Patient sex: M
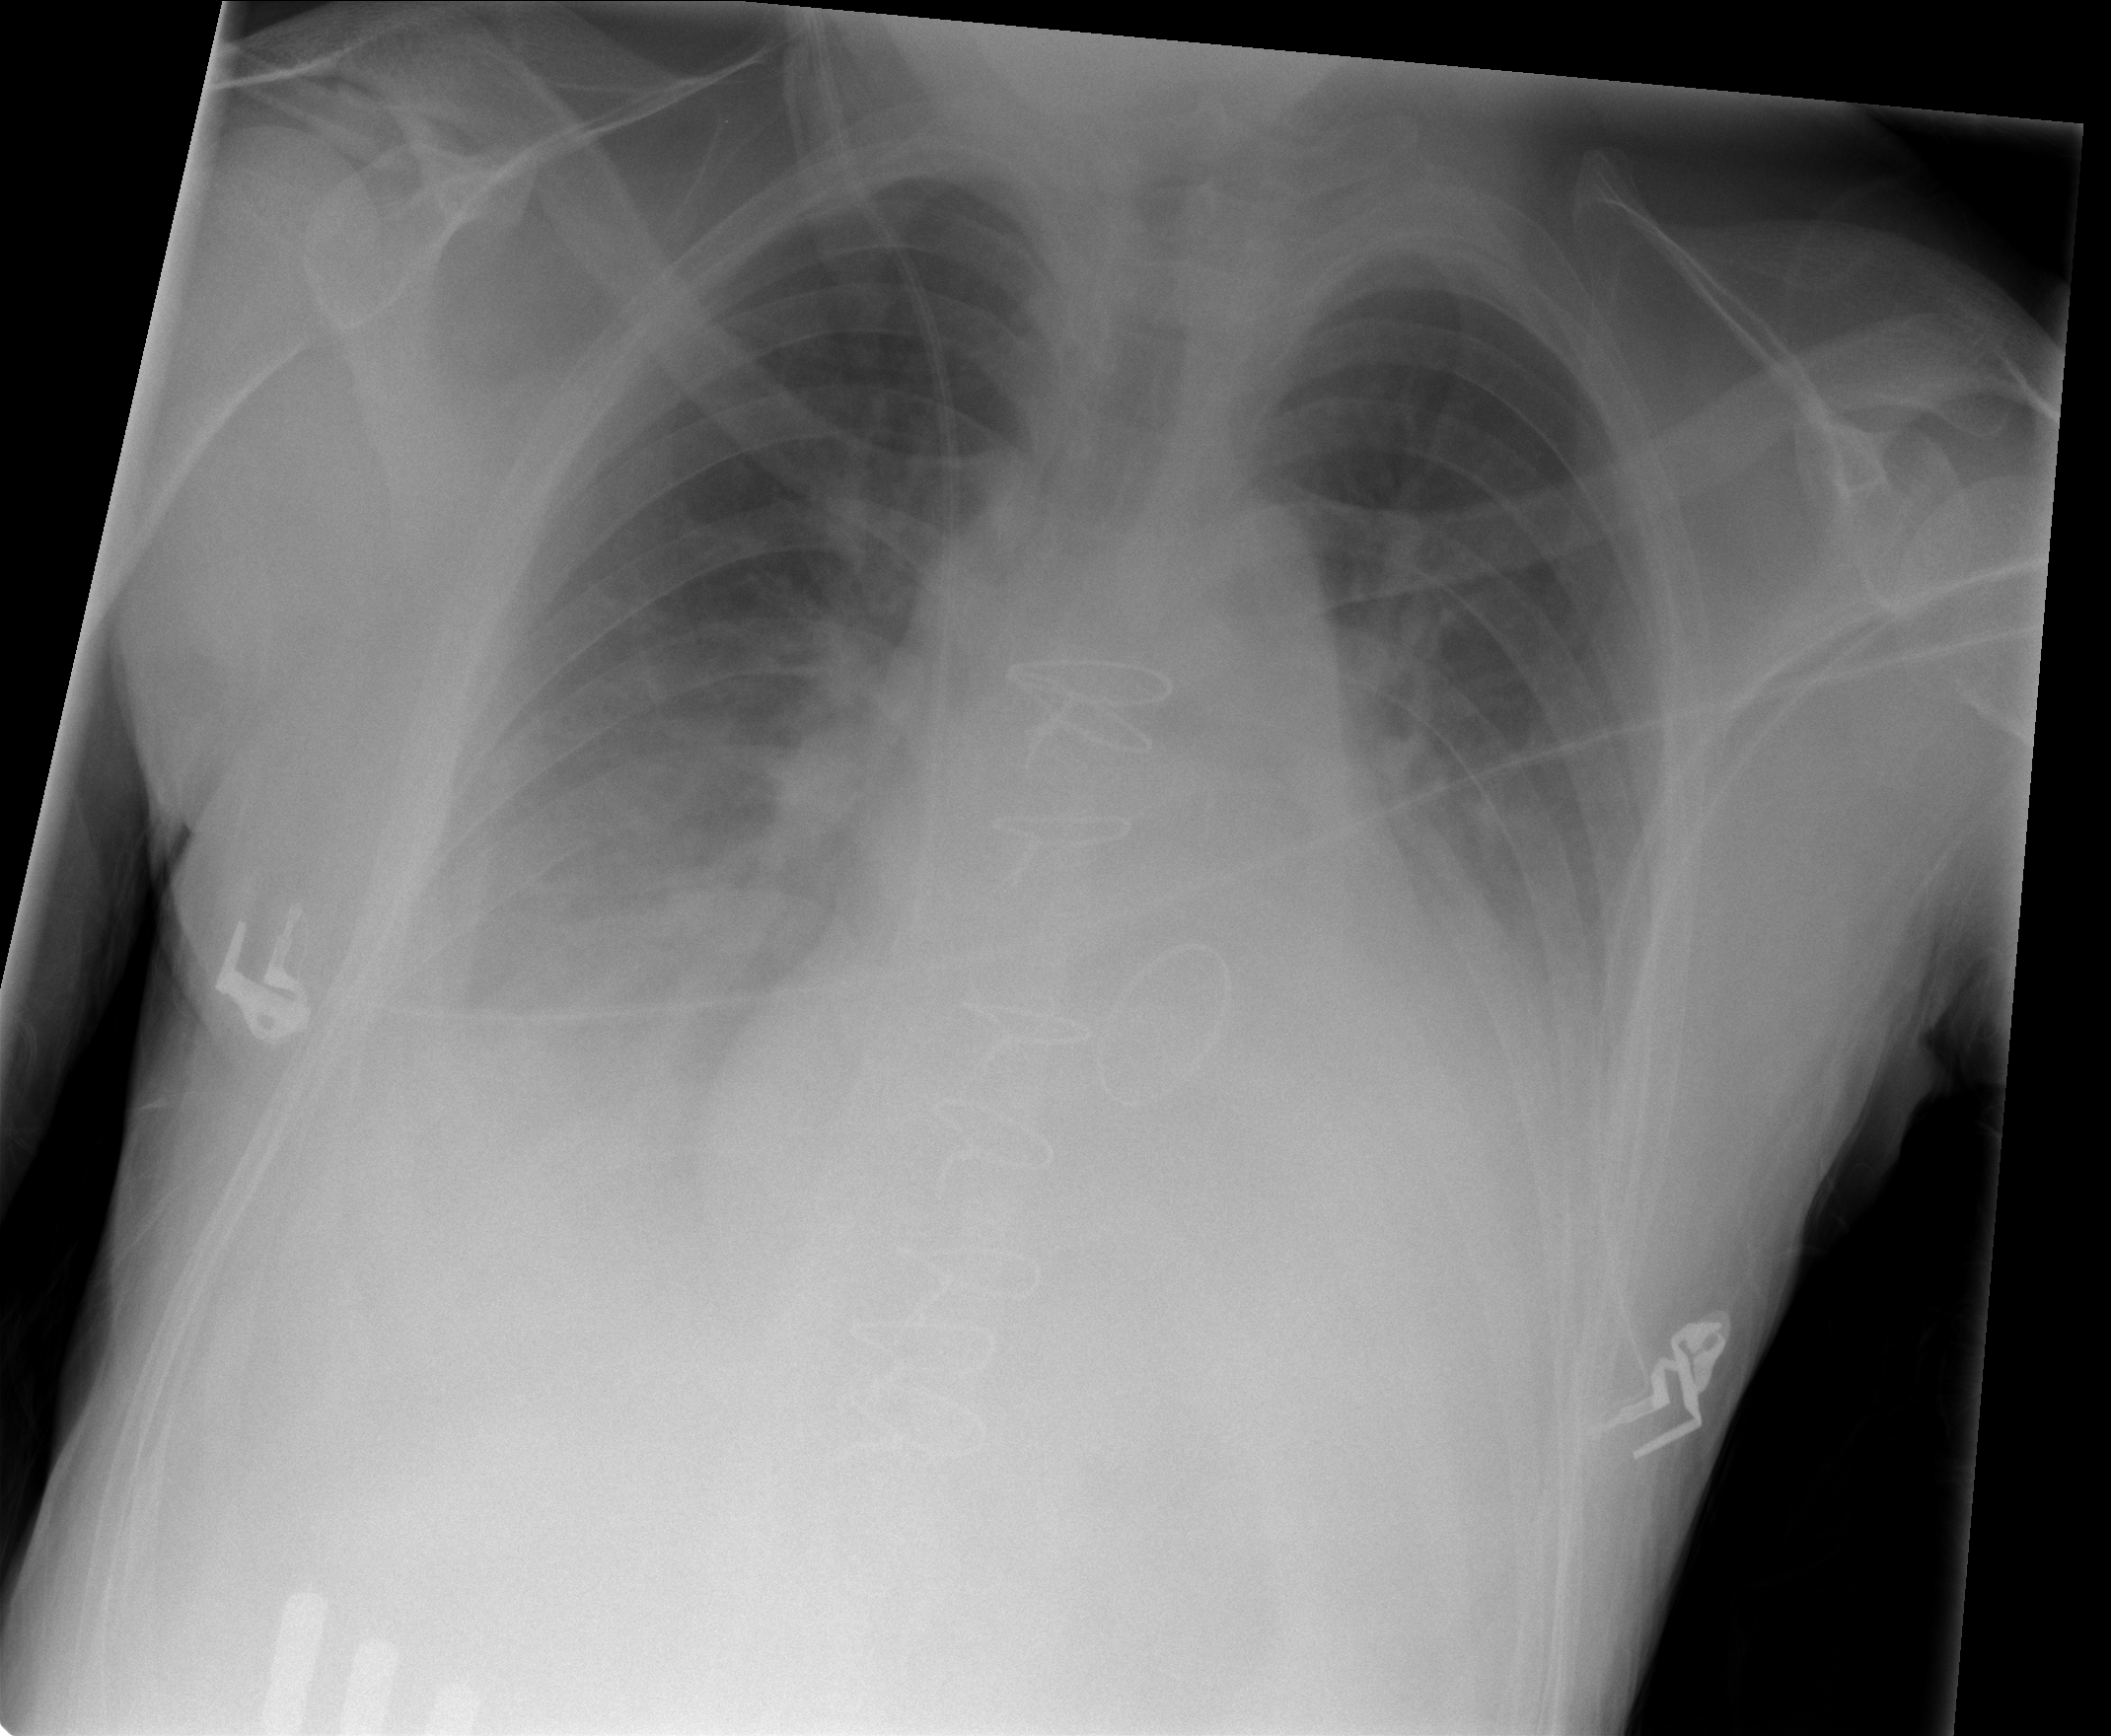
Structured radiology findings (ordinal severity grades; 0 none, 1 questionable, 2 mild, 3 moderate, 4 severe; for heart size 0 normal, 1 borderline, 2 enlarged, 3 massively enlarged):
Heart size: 2
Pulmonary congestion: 2
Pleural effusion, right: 2
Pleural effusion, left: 2
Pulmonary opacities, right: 0
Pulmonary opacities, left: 0
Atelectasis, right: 2
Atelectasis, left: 2